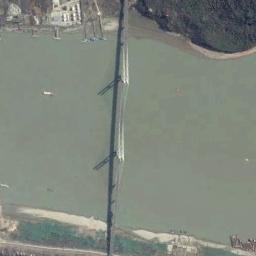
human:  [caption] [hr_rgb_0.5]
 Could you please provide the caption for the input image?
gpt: A bridge connects the land on both sides of the turquoise river  There are arched supports on the bridge  There are many buildings and large green spaces on the land .

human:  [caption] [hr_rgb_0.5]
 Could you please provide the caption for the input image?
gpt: On one side of the river are densely built areas, And the color of the river water is turquoise .

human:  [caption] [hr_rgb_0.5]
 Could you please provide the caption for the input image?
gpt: A bridge built on a green river and the lawn on one side of the river .

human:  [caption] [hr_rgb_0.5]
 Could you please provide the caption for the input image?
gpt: There is a bridge over the river with many trees beside .

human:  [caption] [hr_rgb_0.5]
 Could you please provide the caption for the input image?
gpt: Many trees are around the bridge .